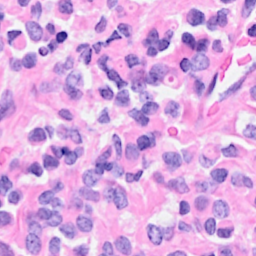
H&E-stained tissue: Breast